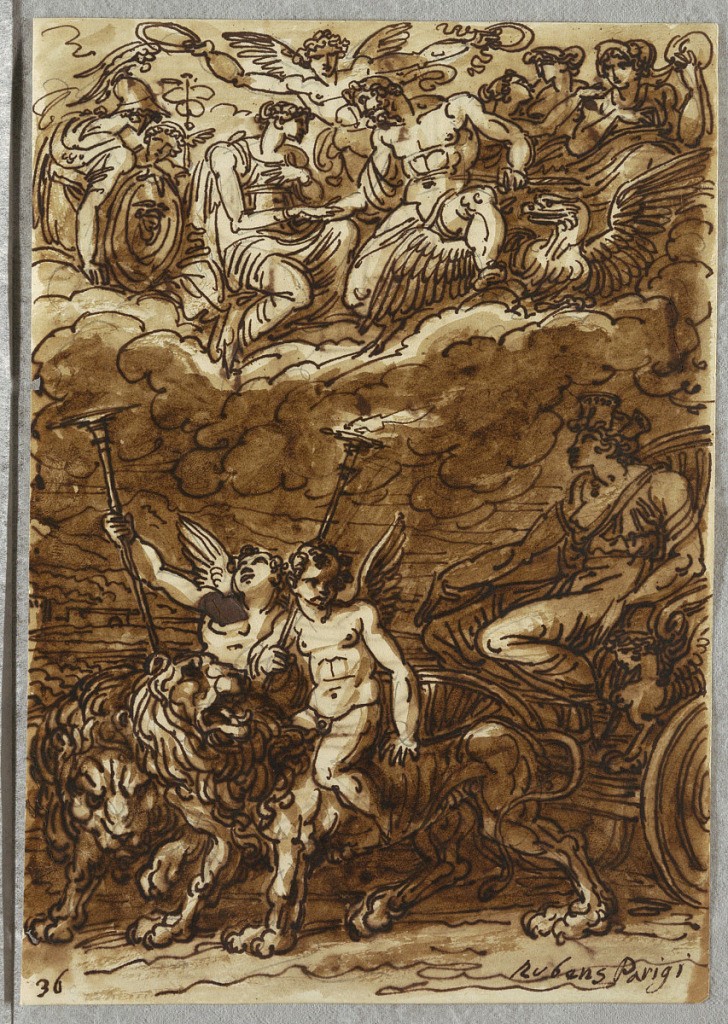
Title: The Marriage of Henry IV
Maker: Felice Giani, Italian, 1758–1823
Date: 1812–23
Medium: Pen and brown ink, brush and brown wash, over traces of black chalk on white laid paper
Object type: Sketchbook folio
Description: On clouds, at upper section of drawing, royal couple in guise of Jupiter and Juno are married by Hymen. Below, chariot with female figure wearing mural crown representing the City of Lyons.